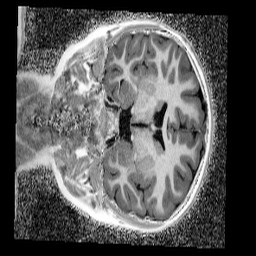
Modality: UNIT1_denoised
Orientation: coronal
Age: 9
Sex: female
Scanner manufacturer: siemens
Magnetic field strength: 3 T
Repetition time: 4 s
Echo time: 0.00299 s